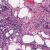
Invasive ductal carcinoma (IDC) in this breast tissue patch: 1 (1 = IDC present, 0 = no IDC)